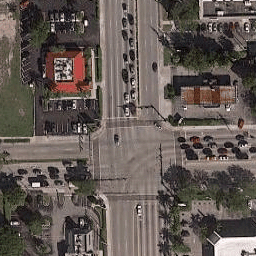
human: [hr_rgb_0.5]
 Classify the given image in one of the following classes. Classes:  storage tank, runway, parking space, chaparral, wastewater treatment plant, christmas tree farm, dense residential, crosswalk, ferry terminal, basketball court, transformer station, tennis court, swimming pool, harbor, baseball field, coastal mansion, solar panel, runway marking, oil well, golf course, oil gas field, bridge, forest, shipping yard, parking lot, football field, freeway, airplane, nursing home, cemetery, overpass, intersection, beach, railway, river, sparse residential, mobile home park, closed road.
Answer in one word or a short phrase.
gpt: intersection